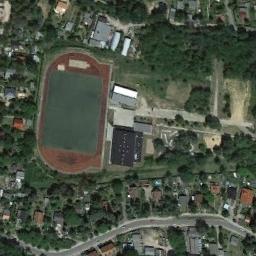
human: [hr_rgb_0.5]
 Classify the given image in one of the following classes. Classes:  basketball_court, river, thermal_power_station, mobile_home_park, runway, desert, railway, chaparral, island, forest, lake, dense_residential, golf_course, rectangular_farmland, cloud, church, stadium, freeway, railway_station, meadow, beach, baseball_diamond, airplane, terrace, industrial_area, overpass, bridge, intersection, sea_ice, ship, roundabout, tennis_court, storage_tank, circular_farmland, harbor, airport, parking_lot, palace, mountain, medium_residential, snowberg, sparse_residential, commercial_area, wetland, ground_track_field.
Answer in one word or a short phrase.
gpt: ground_track_field